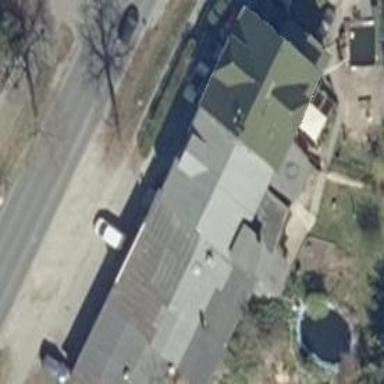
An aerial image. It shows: Restaurant.